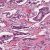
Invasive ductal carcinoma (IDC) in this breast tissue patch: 1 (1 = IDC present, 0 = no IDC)